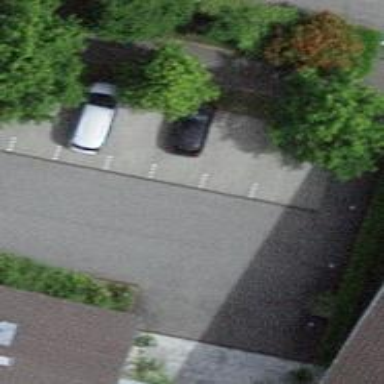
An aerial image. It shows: Road serving as parking aisle.